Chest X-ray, PA view. Patient: 62 years old, sex F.
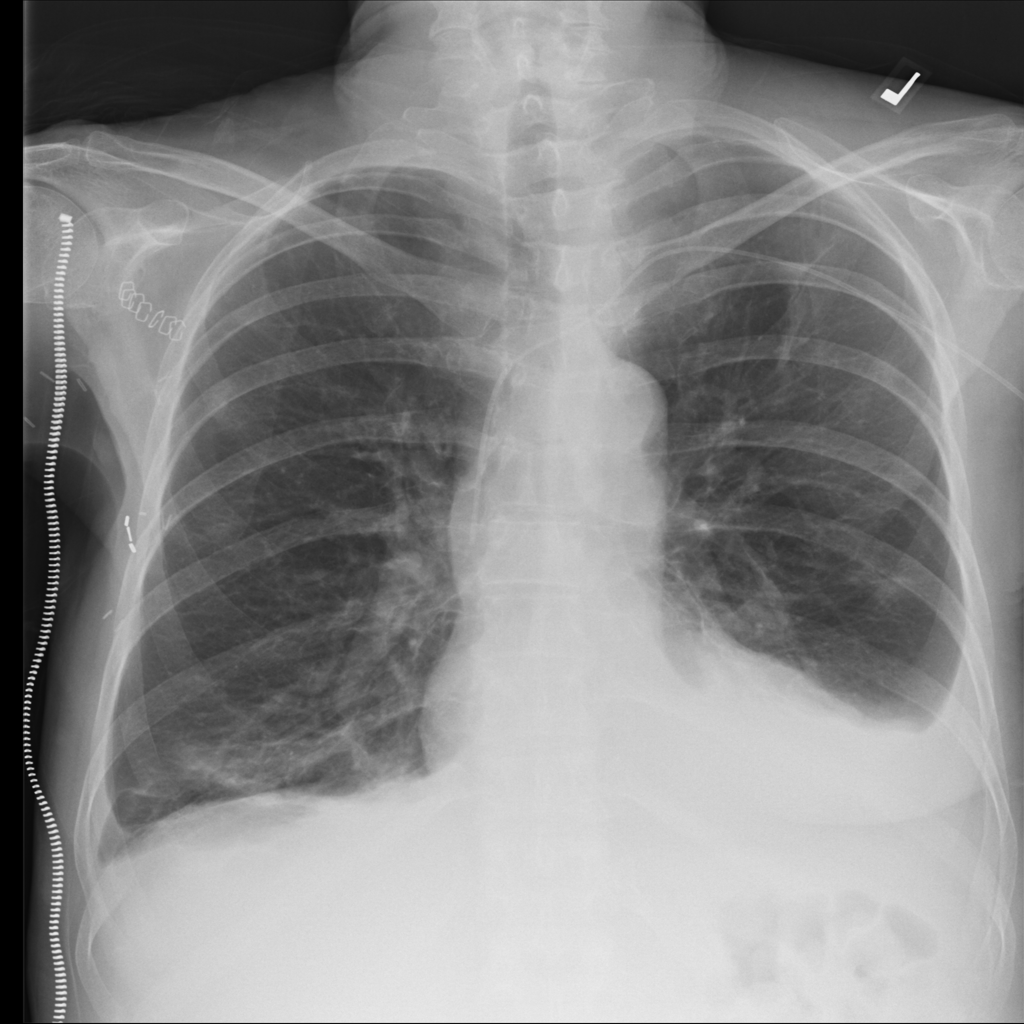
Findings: Atelectasis